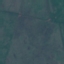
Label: HerbaceousVegetation